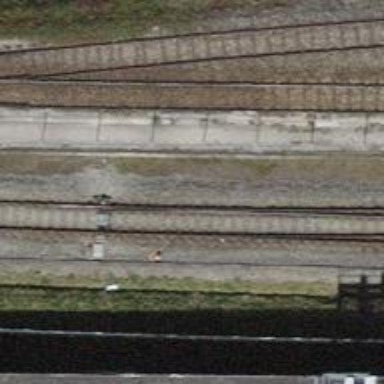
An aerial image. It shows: Railway switch.